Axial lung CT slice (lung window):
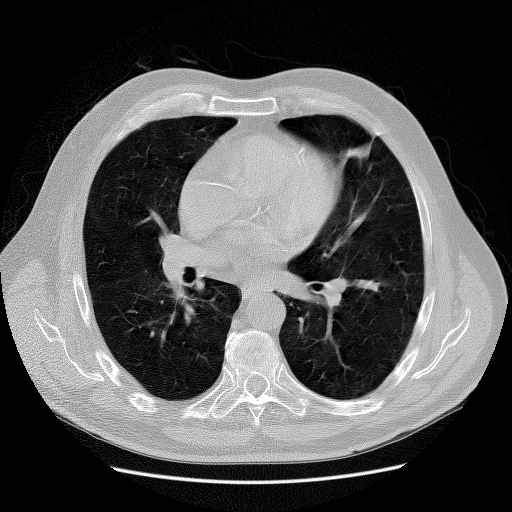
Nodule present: no